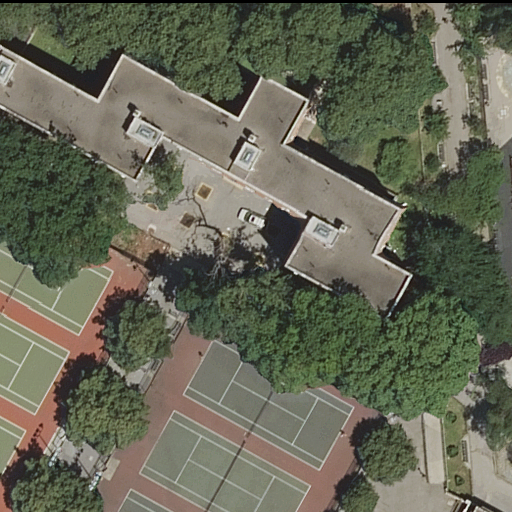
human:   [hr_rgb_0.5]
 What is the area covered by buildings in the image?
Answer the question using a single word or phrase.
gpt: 222m2

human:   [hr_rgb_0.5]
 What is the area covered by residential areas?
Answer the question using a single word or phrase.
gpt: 476m2

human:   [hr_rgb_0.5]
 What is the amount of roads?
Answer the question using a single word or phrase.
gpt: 1

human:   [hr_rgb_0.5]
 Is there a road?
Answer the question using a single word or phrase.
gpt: yes

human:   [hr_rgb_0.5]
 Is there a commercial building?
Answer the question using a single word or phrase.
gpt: no

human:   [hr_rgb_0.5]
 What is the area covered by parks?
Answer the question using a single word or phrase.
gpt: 7304m2

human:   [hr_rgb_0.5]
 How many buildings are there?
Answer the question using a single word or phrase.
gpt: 2

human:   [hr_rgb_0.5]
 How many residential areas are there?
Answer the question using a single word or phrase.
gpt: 1

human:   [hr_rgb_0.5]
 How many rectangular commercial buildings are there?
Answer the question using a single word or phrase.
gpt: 0

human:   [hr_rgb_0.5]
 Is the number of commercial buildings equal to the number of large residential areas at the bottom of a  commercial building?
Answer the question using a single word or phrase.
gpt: yes

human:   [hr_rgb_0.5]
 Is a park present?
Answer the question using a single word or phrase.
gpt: yes

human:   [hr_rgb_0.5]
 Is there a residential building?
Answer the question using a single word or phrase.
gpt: yes

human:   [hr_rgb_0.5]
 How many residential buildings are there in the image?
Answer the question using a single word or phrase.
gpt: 2

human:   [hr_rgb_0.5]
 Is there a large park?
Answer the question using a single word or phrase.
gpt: yes

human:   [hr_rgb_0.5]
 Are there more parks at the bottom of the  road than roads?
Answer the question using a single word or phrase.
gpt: no

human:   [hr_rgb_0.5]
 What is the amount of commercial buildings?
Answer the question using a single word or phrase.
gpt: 0

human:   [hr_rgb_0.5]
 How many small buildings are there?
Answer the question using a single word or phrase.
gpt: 1

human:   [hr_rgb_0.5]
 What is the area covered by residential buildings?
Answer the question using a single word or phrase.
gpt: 222m2

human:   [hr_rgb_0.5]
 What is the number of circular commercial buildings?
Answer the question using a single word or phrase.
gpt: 0

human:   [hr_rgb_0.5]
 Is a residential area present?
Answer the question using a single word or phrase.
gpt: yes

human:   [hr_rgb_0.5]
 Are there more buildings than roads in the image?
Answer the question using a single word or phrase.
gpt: yes

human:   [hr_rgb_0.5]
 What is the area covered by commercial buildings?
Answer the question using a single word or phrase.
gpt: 0m2

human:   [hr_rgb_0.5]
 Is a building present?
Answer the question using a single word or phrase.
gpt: yes

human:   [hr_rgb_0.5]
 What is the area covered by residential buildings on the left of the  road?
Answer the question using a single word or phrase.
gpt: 125m2

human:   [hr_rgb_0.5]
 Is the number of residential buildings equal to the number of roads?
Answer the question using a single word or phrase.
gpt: no

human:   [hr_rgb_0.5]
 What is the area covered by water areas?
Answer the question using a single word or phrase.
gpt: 0m2

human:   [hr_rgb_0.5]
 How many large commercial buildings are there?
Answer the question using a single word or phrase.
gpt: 0

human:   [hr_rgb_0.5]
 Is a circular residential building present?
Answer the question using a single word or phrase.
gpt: no

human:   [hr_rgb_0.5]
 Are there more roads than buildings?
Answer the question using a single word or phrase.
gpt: no

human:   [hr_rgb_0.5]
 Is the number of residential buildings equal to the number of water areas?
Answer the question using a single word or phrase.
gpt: no

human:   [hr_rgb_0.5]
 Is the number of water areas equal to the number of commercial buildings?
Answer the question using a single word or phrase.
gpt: yes

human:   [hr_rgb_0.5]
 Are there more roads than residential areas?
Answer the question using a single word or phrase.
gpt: no

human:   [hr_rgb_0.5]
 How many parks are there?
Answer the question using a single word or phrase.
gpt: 2

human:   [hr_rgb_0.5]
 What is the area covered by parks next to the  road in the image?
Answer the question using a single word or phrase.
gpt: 7304m2

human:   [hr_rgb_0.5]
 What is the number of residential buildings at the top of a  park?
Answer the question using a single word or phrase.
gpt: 2

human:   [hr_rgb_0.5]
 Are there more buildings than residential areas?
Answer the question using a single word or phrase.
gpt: yes

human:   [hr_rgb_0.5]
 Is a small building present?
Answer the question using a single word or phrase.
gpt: yes

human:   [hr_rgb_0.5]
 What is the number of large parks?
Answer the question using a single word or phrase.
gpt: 2

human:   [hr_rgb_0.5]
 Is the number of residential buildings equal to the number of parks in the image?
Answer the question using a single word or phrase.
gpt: yes

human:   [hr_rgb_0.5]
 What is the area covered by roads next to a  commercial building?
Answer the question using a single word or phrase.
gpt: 0m2

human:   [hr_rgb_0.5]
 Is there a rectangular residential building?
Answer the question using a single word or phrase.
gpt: yes

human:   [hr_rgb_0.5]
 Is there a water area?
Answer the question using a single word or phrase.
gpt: no

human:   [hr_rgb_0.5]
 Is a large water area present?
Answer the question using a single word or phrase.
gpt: no

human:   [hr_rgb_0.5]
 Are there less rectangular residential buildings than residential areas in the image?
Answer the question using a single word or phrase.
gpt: no

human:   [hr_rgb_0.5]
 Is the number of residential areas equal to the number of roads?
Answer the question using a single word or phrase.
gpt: yes

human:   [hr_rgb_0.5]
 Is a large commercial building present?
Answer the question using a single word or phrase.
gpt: no

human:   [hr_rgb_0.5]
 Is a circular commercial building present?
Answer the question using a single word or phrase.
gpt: no

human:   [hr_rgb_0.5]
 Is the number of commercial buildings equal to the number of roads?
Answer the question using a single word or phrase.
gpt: no

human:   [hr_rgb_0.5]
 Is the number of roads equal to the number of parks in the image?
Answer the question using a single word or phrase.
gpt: no

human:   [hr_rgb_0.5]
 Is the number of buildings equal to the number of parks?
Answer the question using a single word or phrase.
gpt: yes

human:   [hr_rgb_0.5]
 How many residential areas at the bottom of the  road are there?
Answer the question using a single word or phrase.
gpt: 0

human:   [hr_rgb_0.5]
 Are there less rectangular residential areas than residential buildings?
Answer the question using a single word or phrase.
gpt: yes

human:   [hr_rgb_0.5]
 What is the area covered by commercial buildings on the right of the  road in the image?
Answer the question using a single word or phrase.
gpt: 0m2

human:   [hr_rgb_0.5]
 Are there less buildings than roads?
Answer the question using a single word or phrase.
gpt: no

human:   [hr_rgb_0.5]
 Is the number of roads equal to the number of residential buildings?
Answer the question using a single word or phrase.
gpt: no

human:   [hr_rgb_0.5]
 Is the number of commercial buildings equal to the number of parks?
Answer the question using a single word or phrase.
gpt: no

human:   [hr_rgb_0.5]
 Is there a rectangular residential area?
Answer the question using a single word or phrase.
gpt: yes

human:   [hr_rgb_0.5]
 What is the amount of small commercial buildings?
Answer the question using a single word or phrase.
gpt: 0

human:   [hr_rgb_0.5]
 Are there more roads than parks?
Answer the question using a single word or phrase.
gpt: no

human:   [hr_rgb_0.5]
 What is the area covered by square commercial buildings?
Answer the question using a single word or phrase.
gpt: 0m2

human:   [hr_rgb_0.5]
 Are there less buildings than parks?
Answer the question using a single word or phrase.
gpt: no

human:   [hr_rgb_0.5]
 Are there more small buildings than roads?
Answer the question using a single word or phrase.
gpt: no

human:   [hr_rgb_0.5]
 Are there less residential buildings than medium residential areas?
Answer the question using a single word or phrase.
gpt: no

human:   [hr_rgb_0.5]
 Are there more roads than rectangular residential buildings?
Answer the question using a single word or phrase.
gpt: no